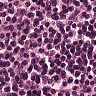
Metastatic tissue present: no